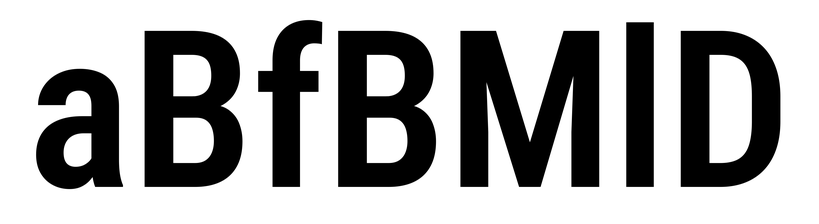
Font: Roboto_Condensed_SemiBold